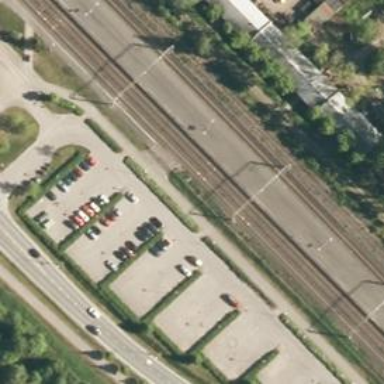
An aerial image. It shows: Platform edge at railway station.